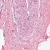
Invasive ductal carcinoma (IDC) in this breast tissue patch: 0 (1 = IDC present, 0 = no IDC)